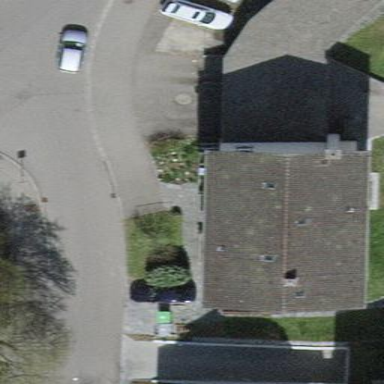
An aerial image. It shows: Gabled roof apartment building with tile roofing.